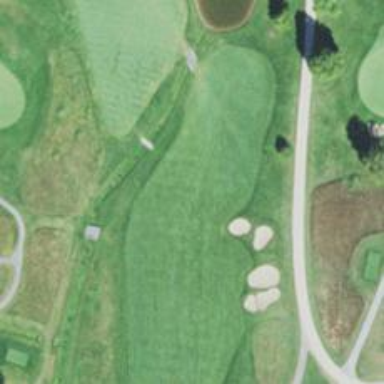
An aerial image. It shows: View of golf hole.